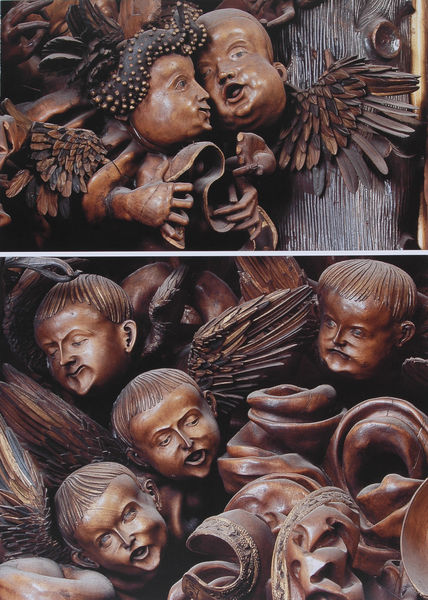
Titel: Hochaltar aus der Abteikirche Zwettl, Mittelschrein, Himmelfahrt Mariens (Detail)
Künstler: Meister von Zwettl
Standort: Adamov (Adamsthal)
Institution: Pfarrkirche St. Barbara
Schlagwörter: baum, flügel, hand, kopf, braun, finger, frisur, frisuren, holz, köpfe, mund, nase, reden, tuch, gedränge, gesichter, augen, falten, federn, gefieder, hände, haare, stoff, gewänder, gesang, musik, kinn, locken, kinder, rund, engel, skulptur, lächeln, wangen, liebe, enge, backen, klein, figuren, dick, münder, nasen, detail, verzierung, mimik, bronze, plastik, lachen, offen, expressionistisch, hässlich, flüstern, heiter, lustig, altar, schnitzerei, rolle, fragment, skulpturen, grimasse, plastiken, singen, sänger, astloch, backe, chor, fröhlich, guss, lasur, geschnitzt, fratzen, grimassen, verzerrt, gefühle, kunstvoll, releif, riemenschneider, puti, abgebrochen, pausbacke, kulptur